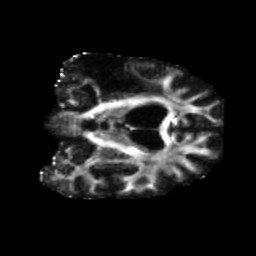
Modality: FA
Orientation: coronal
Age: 71
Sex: male
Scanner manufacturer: siemens
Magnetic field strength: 3 T
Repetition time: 5.47 s
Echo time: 0.0854 s